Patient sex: M
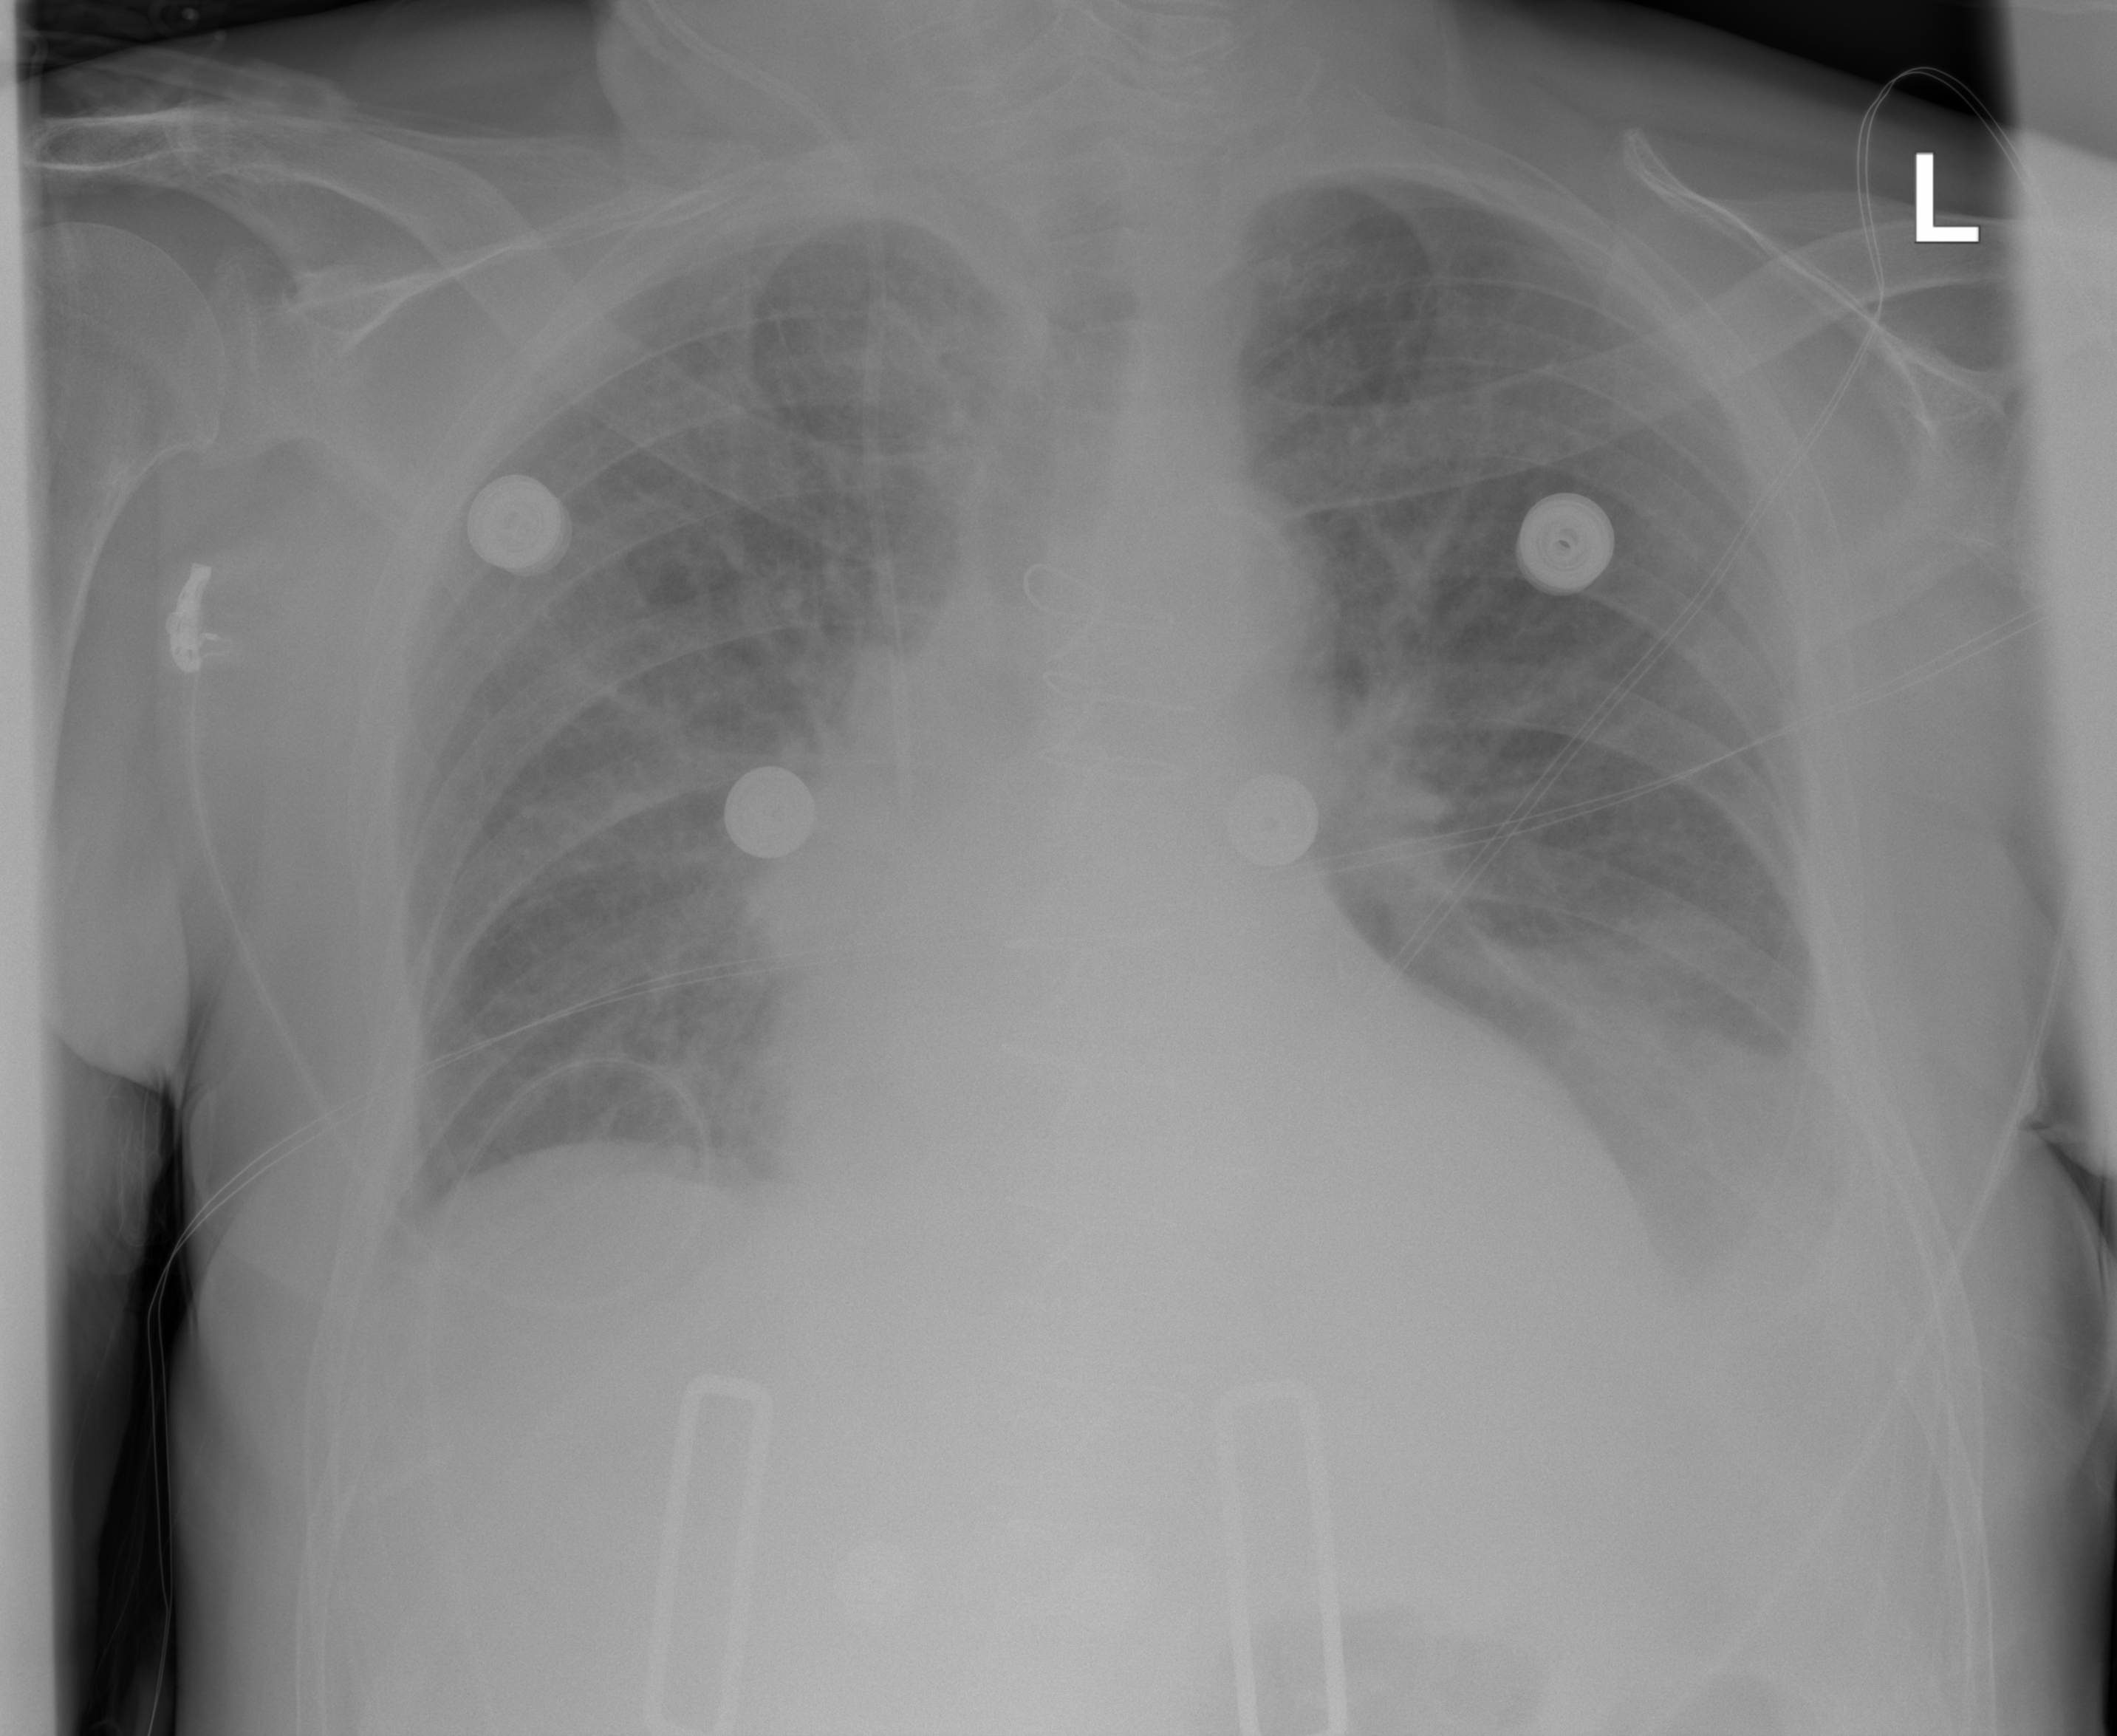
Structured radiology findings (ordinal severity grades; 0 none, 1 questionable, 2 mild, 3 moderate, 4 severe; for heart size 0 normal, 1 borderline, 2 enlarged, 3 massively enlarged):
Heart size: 1
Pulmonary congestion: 2
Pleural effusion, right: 0
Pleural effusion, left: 2
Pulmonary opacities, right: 2
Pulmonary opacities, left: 2
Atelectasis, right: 0
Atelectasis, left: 2